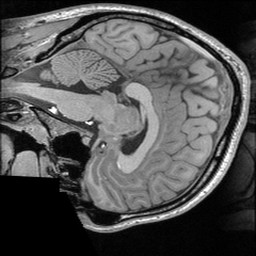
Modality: T1w
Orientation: sagittal